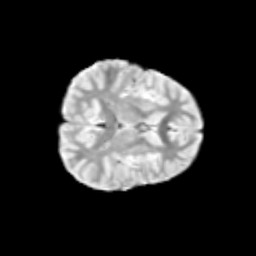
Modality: T2w
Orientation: axial
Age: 9
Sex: female
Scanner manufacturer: siemens
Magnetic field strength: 3 T
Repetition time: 3.8 s
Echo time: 0.07 s